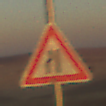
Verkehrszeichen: EinseitigVerengteFahrbahnLinks
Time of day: SunriseSunset
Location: Outdoor (Nature)
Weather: Clear
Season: NotSpecified
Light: Natural